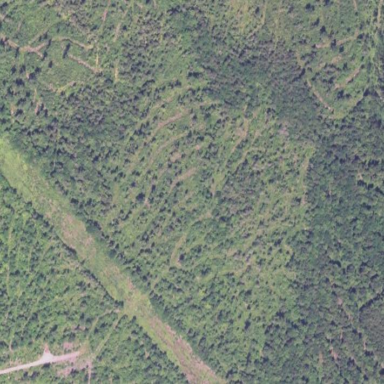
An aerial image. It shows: Forest with mixture of leaf types and cycles.